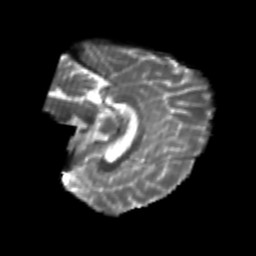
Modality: T2w
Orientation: sagittal
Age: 25
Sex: female
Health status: healthy
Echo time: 0.074 s